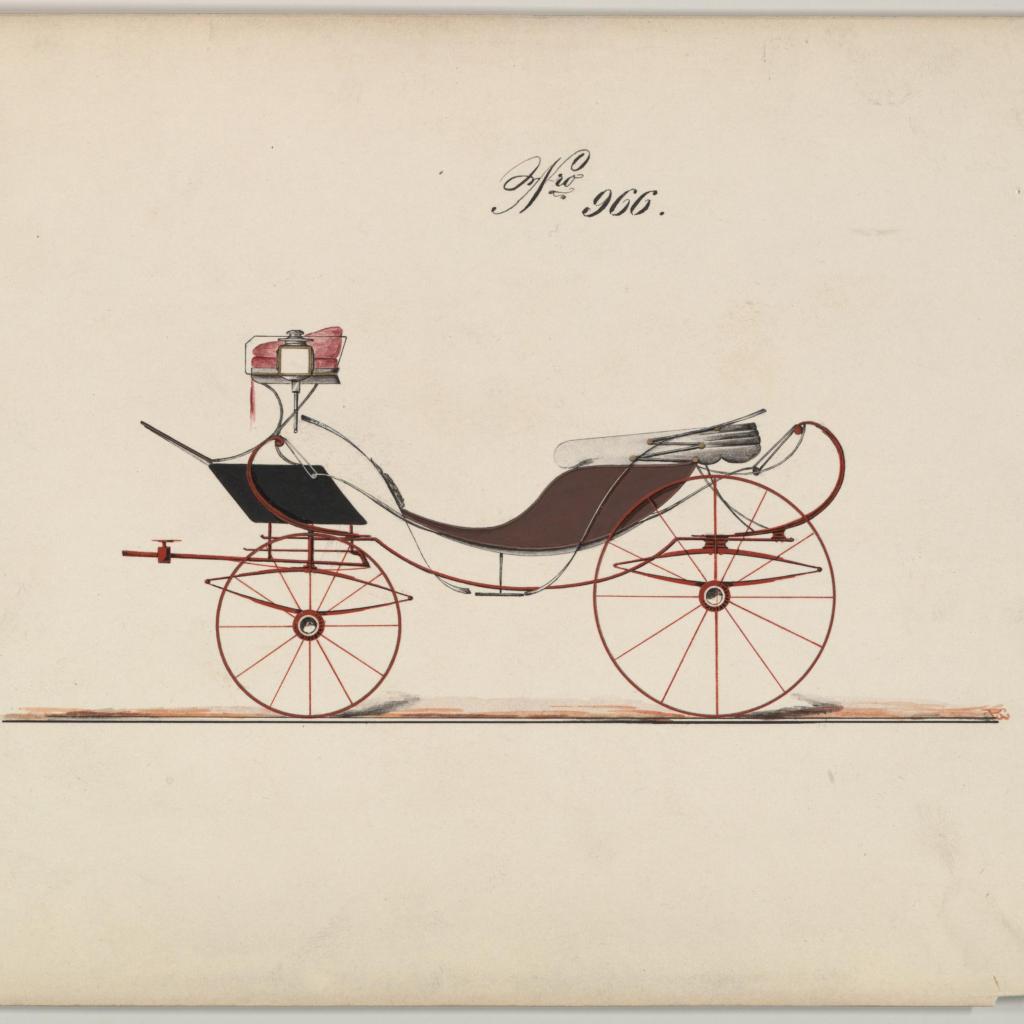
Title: Design for Eight Spring Victoria, no. 966
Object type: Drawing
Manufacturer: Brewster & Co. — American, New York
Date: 1850–74
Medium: Pen and black ink, watercolor and gouache with gum arabic
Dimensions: sheet: 6 15/16 x 9 3/4 in. (17.6 x 24.8 cm)
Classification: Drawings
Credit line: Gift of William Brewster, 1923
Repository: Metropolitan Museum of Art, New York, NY